Question: I am working with a structure that results a lot of single attribute dimensions that require no hierarchy. Examples:
- -
I get the following warning when compiling the project:
A large number of single attribute dimensions is workable for our users, but it causes a lot of clutter in the Excel pivot table. Dimensions are listed along with the single attribute which is redundant.

I would like to unify them as the warning suggests so that I have a single dimension called 'Attributes' which contains status/type/etc, but I am unsure the best way to do so. It doesn't make conceptual sense to me with a parent/child dimension.
Any suggestions?
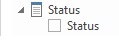
Answer: I agree this is a worthwhile change. I would construct a view that brings together the required attributes. Often they are all available on the fact/measure group table/view, so you can just use the same source object (in your DSV) to construct the dimension.
The tricky part may be the dimension key. The most flexible key is a Fact Surrogate Key eg a unique value per Fact row - in the future you can add any other fact-based attributes without affecting the key. However this will not scale indefinitely - you are probably OK up to 1m rows at least.
Beyond that scale, I would concatenate the attributes to form the dimension key and deliver them to a new dimension table. I would normally do this back in the ETL layer. The identical concatenation logic must be used for both the dimension and fact.